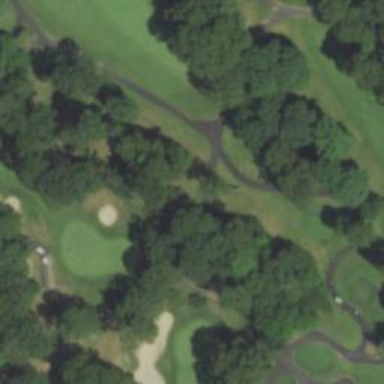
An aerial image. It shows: Path for both roads and golfers.